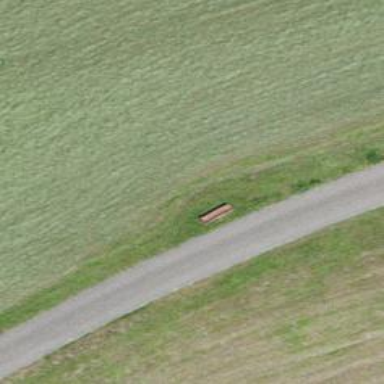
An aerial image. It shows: Bench for seating.